Question: I have a matrix in an SSRS 2008 report. The rows are grouped on the Time field, and the columns are grouped on the FieldName field. Pretty standard stuff, you can see the designer view of it below.

This works pretty well, except that in some instances I need to hide the "time" column (highlighted in the image).
I've tried setting the Hidden property, both on the column itself and the individual fields. This leaves a large empty area where the column would normally display. I've tried setting the hidden value for the time row group, but that hides the entire row of data.
Is there any way to hide this information with SSRS 2008?
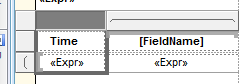
Answer: I was able to find a work-around with a little experimentation. Here's what I did:
- Added an adjacent column group to the FieldName column. This column was grouped on Time (the same as the row group).- Set the header of the new column group to always display the text "Time."- Right-clicked on the selection button for this new column and selected "Column Visibility..." from the list. Entered the hidden expression I wanted.- Deleted the original Time column, choosing to retain the associated group.